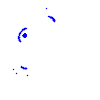
Particle: kaon